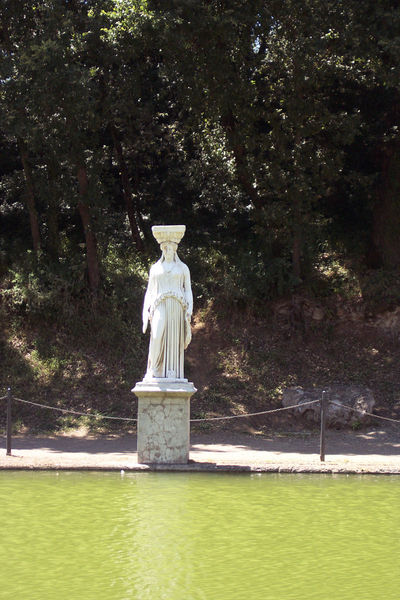
Titel: VIlla Hadriana
Standort: Tivoli (EU - I - Latium)
Schlagwörter: baum, felsen, kopf, mann, schatten, umhang, wasser, weiß, bäume, grün, see, frau, grau, kleid, licht, marmor, säule, gürtel, park, rasen, weg, wiese, zaun, falten, schale, sockel, stehen, stein, tragen, hände, busch, büsche, gebüsch, figur, gewand, stehend, krone, renaissance, wald, krug, skulptur, statue, kopfbedeckung, sommer, wellen, abhang, hang, kette, sonnenlicht, weiblich, büste, aufrecht, korb, faltenwurf, podest, pfosten, foto, fotografie, kante, gefäß, antike, seil, ganzkörper, kapitell, ranke, griechisch, venus, gegenlicht, kopfschmuck, athene, frauengestalt, absperrung, mamor, halbschatten, vollfigur, sockeö, karyatyde, schale auf dem kopf